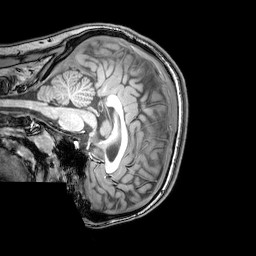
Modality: T1w
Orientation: sagittal
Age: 23
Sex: male
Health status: healthy
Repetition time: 0.081 s
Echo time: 0.037 s